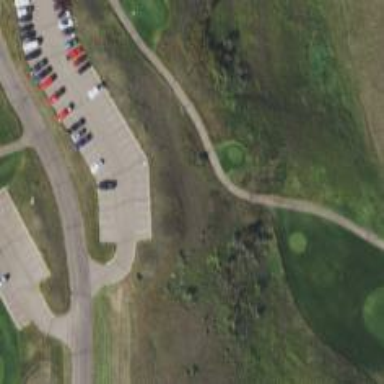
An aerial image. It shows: Path for both road and golf.